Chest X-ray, AP view. Patient: 35 years old, sex F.
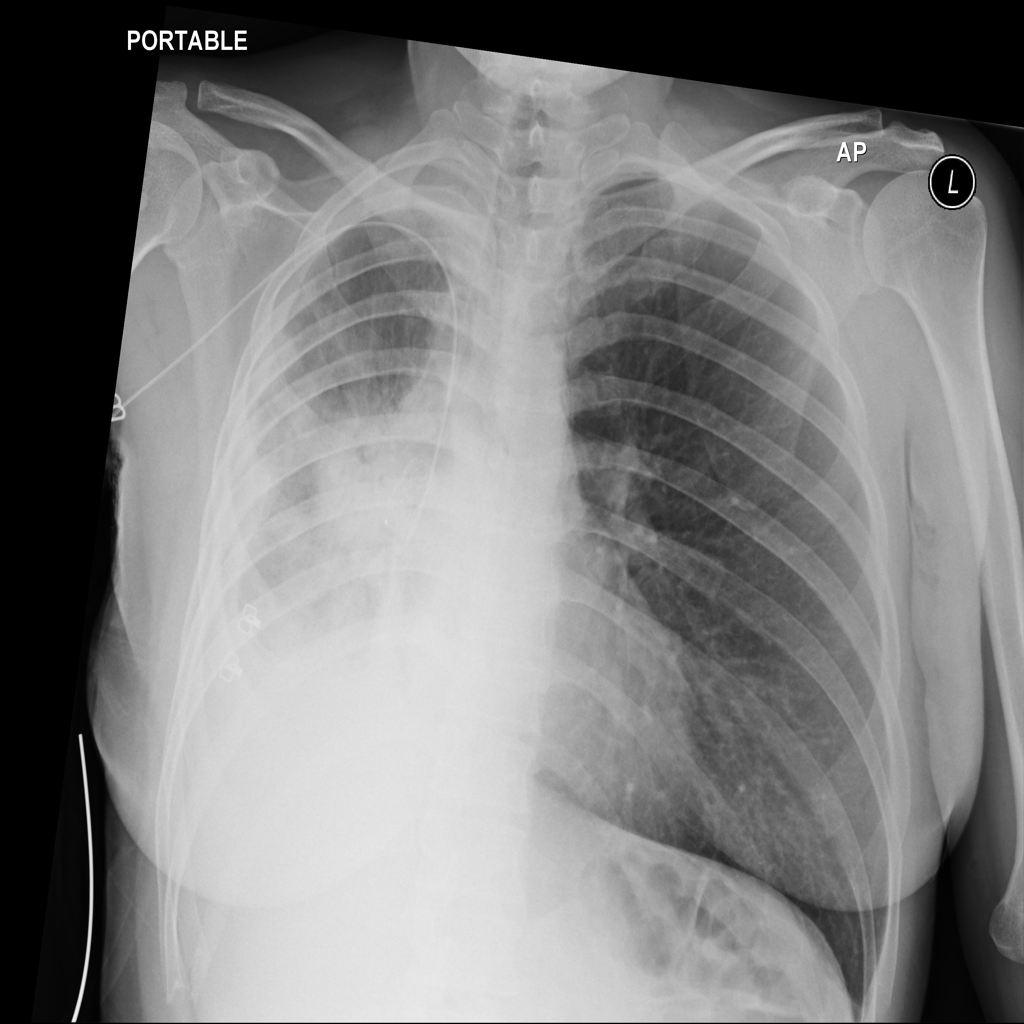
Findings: Consolidation, Mass, Pleural_Thickening